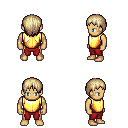
a pixel art fantasy rpg character, male body template, human, tanned skin, gold chest armor, red pants, white blonde plain hairstyle, four views (front, back, left, right), 2x2 character sprite sheet, small pixel art, hard edges, no anti-aliasing